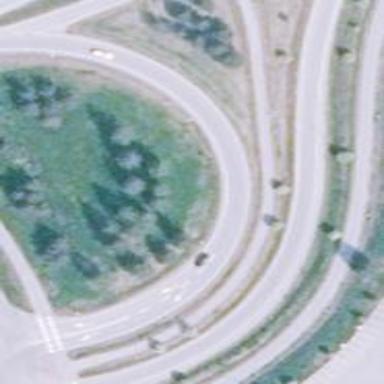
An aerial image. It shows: Asphalt road classified as tertiary trunk link.